Question: Google results bold (using '<b>' tags) any words in the URL and description of the search results. I'm looking to automatically remove the '<b>' tags throughout the results.
Anyone know a quick and dirty way to do this live inside the search results without having to manually modify the html?

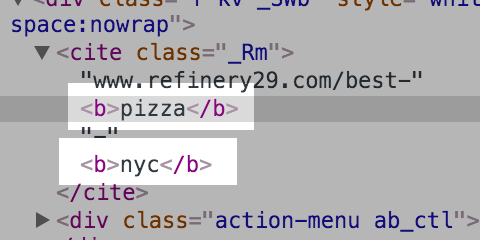
Answer: Yes see fiddle: <URL>
Instead of removing them just make the css match the normal font weight.
just add this to your CSS:
'b{font-weight: normal;}'